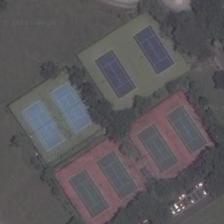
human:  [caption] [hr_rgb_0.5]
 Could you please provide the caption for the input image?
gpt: a piece of meadows and some green trees are around eight tennis courts .

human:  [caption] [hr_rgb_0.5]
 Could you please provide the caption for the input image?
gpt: six small courts and a green grass surrounded .

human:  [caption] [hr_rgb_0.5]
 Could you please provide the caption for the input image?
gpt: eight small badminton fields with different color .

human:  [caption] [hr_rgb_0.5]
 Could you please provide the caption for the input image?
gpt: each square of field character grid owns two tennis courts .

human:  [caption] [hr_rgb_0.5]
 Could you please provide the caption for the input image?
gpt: eight tennis courts are surrounded by some green plants and a piece of green meadows .